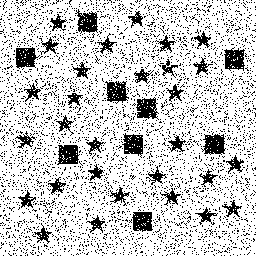
Squares: 9
Triangles: 0
Stars: 29
Total shapes: 38